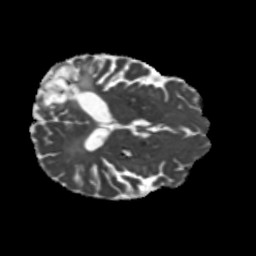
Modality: MD
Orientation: axial
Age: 53
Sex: male
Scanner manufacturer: siemens
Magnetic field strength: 3 T
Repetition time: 5.25 s
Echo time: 0.08 s